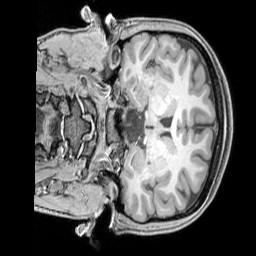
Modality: T1w
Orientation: coronal
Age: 19
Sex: female
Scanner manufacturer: siemens
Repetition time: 2.3 s
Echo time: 0.00226 s